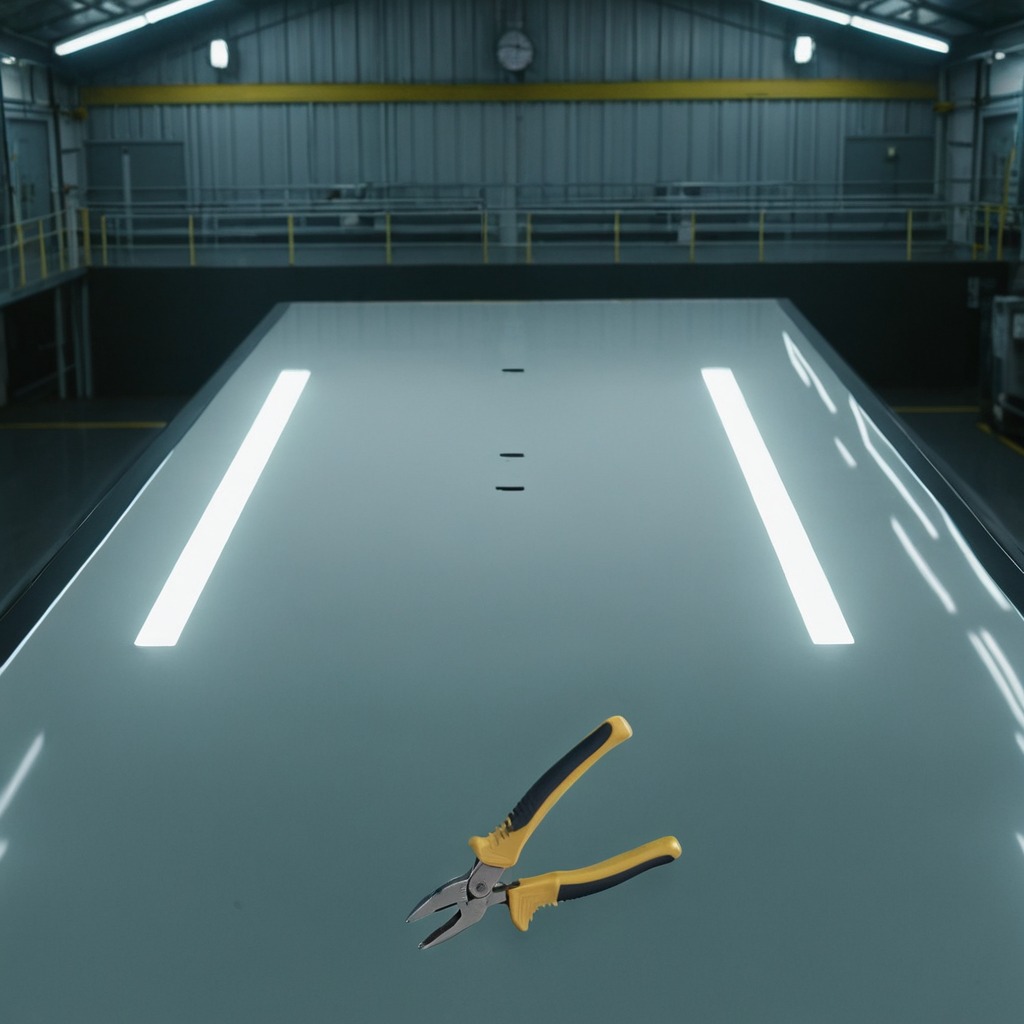
A plier lying on a table in a ship maintenance bay industrial lighting.